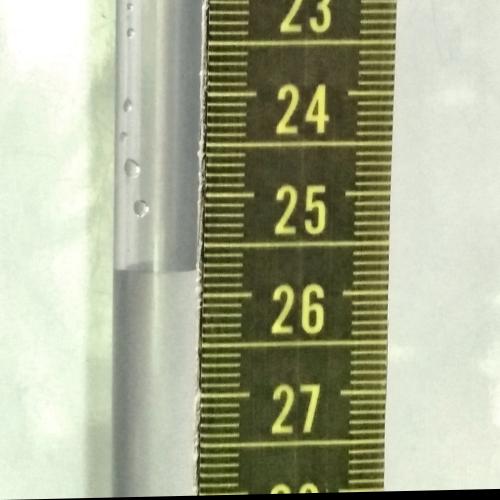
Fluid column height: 25.8 cm